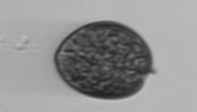
Label: Prorocentrum